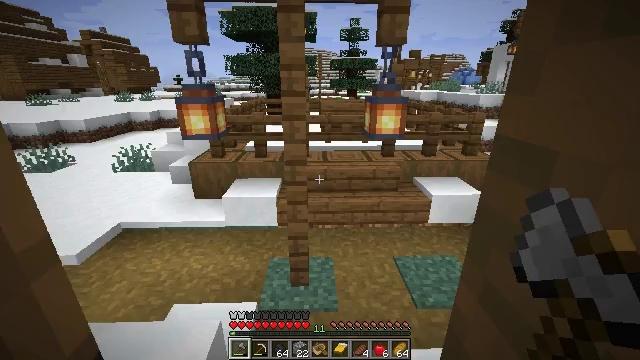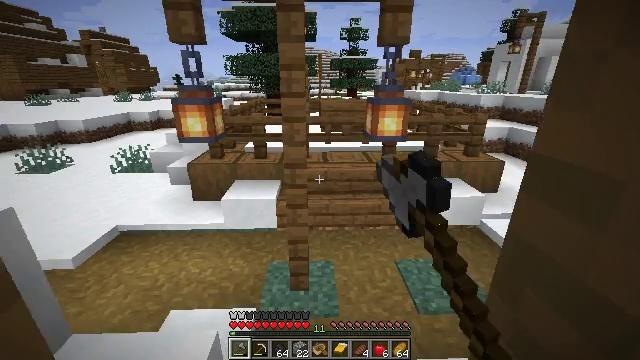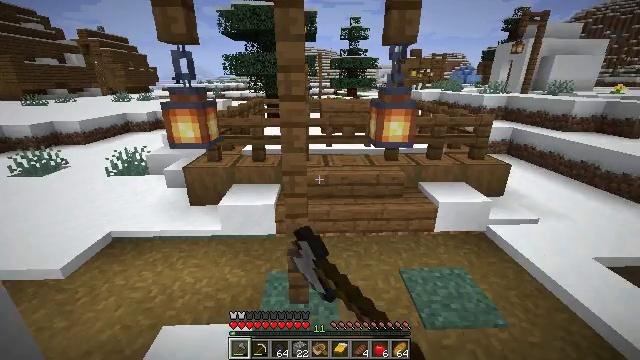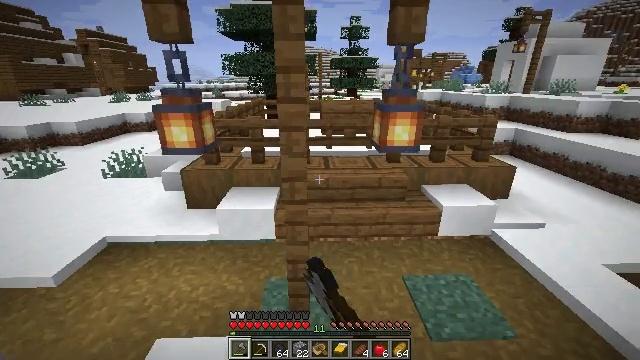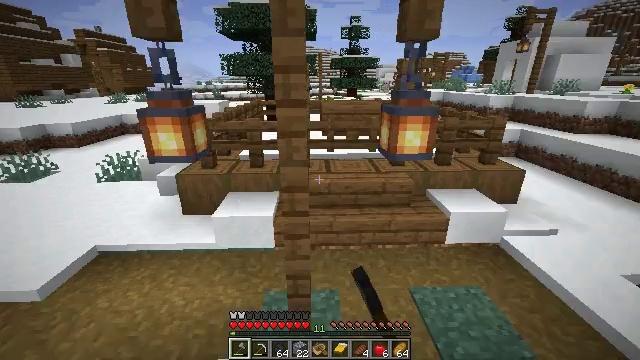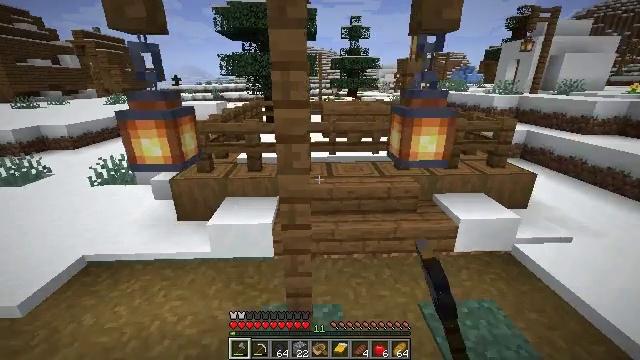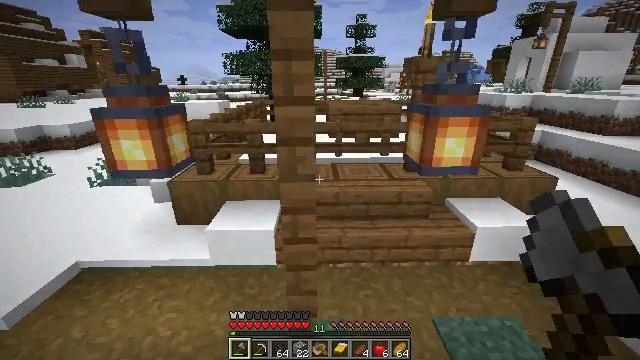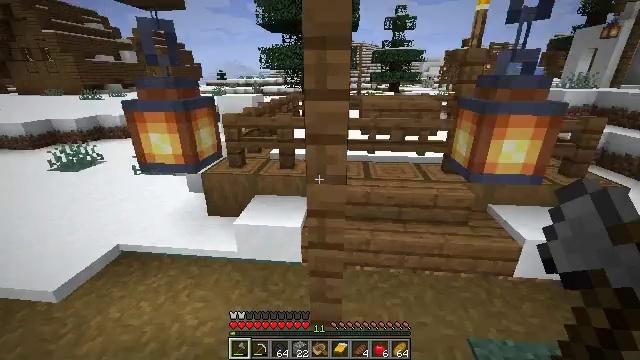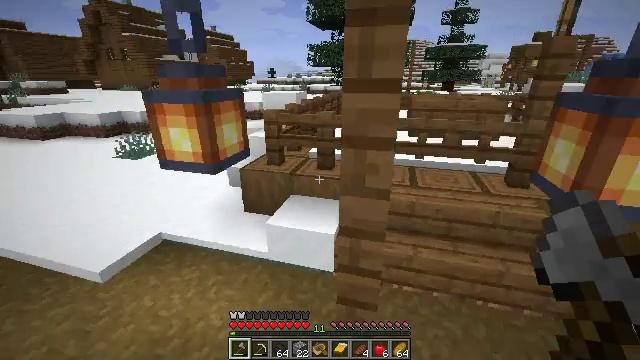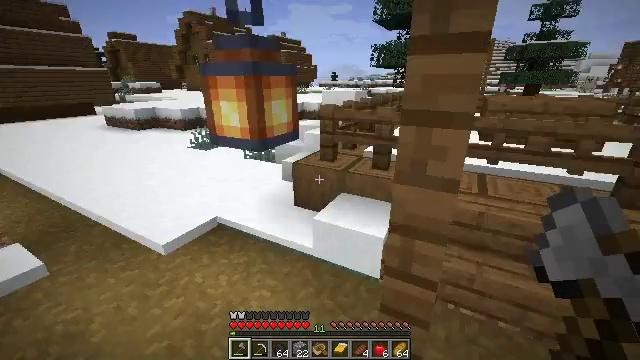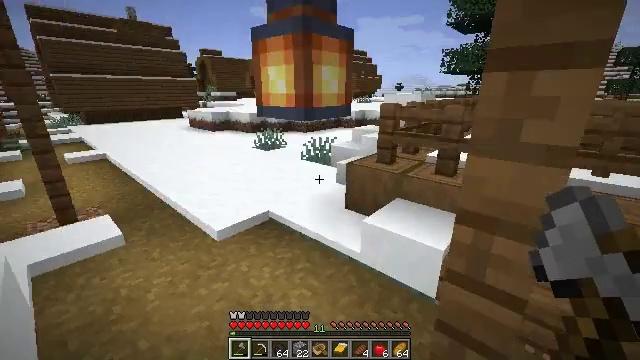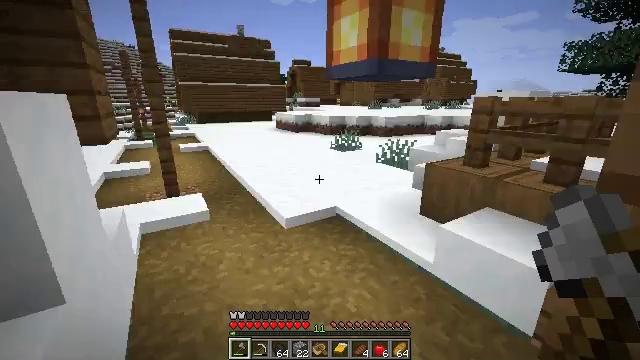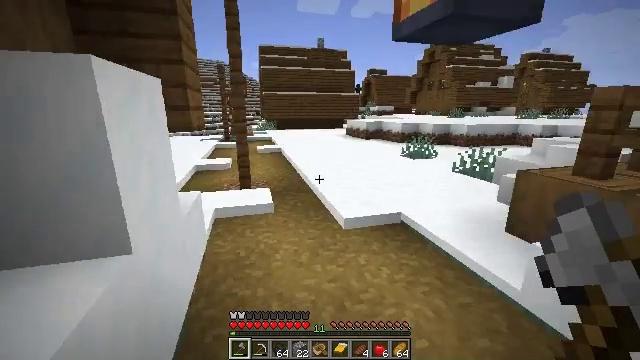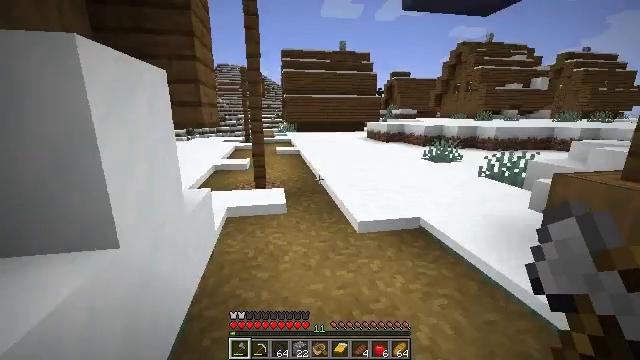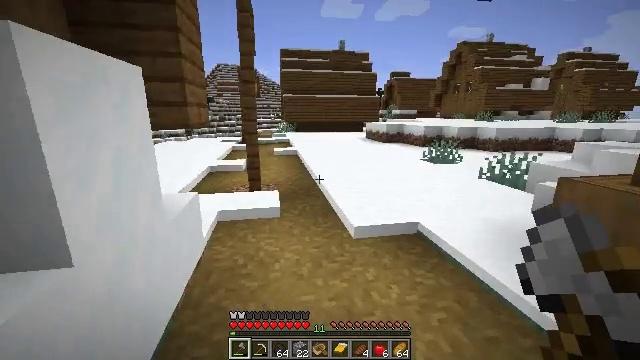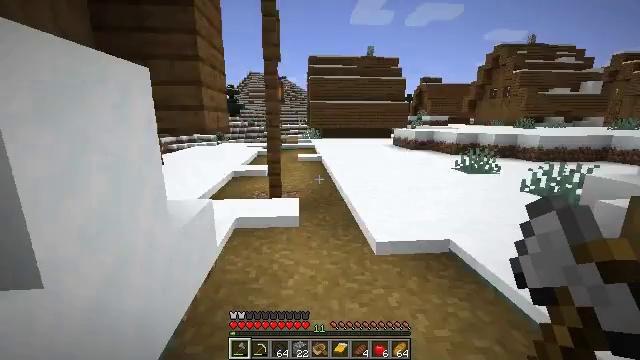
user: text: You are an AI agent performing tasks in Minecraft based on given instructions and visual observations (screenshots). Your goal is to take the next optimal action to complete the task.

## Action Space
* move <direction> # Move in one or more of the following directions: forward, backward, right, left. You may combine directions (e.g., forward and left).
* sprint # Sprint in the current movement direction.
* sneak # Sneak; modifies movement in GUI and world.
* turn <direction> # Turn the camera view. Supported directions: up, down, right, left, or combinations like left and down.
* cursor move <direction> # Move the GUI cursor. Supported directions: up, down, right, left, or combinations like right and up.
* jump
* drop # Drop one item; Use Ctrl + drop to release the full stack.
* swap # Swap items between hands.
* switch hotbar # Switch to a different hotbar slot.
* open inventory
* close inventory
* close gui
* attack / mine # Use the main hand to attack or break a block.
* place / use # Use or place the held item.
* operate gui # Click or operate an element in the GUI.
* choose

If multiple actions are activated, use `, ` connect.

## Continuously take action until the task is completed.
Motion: motion action
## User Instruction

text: Break the stripped spruce log.
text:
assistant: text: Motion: move forward, use / place
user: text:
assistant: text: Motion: move forward, use / place
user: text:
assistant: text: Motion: move forward
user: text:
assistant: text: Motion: move forward
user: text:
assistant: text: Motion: move forward
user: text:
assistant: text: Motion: move forward, turn left
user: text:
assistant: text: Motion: move forward, turn left
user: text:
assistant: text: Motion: move forward, turn left
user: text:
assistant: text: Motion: move forward, turn left
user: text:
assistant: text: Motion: move forward, turn left and up
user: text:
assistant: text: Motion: move forward, turn left and up
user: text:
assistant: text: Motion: move forward, turn left and up
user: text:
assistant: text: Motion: move forward, turn left
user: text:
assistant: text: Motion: move forward
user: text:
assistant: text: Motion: move forward, turn left and up
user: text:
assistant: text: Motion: move forward, turn left
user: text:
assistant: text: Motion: move forward
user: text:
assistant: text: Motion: move forward
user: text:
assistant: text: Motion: move forward
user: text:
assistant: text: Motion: move forward
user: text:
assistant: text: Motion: move forward
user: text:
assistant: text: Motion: move forward
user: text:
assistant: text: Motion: move forward
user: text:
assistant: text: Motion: move forward
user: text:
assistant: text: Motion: move forward
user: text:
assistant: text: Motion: move forward
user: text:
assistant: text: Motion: move forward
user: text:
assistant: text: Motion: move forward, sprint
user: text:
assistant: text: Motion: move forward, sprint, turn left and up
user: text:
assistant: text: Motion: move forward, sprint, turn left